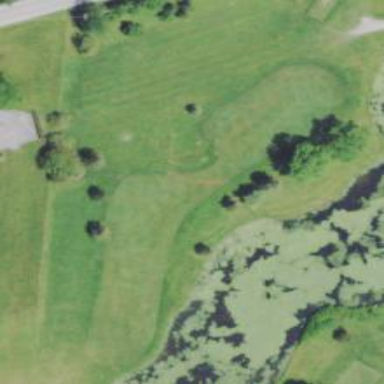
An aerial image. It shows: View of golf hole.